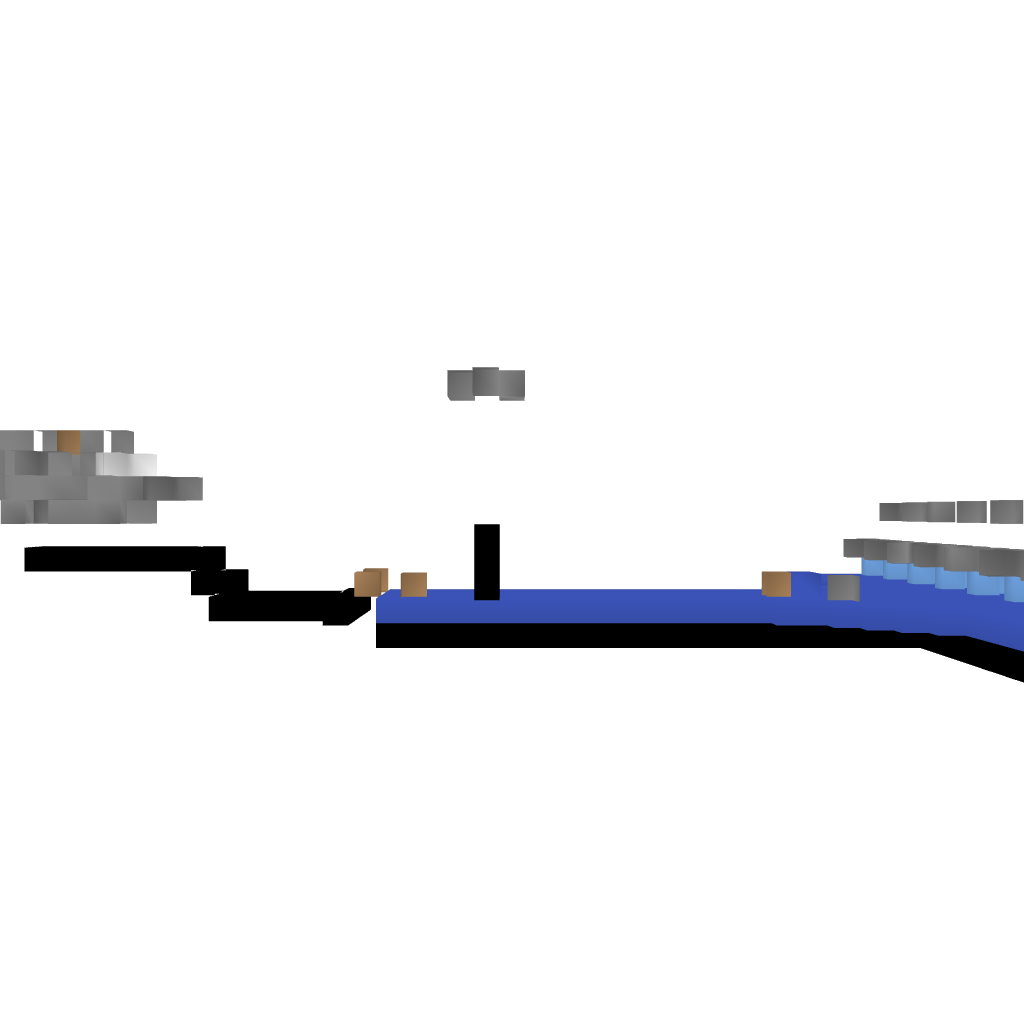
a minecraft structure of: Gun-Ship2.0 bad low quality